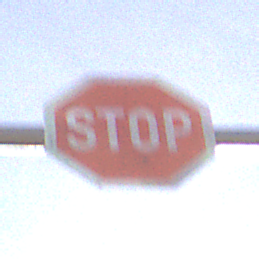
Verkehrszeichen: Stop
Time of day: MorningAfternoon
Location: Outdoor (Nature)
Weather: PartlyCloudy
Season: NotSpecified
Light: Natural